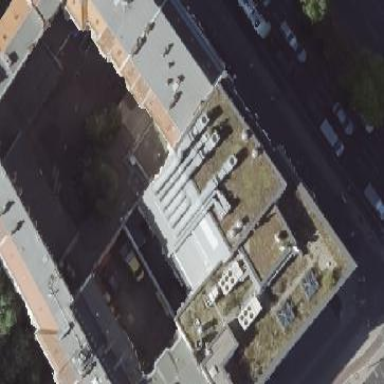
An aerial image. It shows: Cinema building.